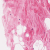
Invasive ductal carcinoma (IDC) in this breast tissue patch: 0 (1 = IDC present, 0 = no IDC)